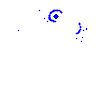
Particle: pion